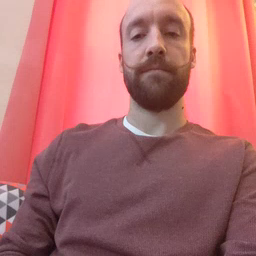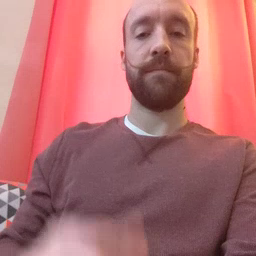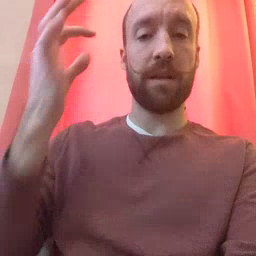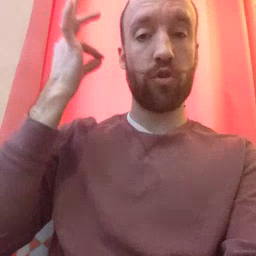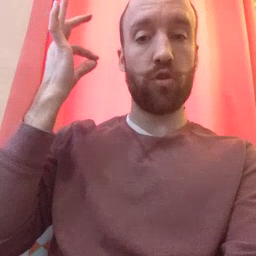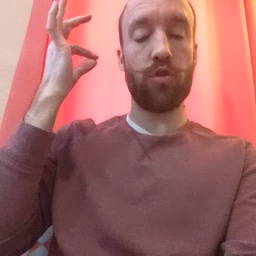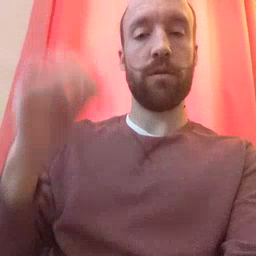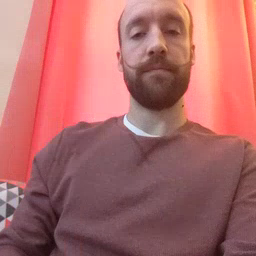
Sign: hair